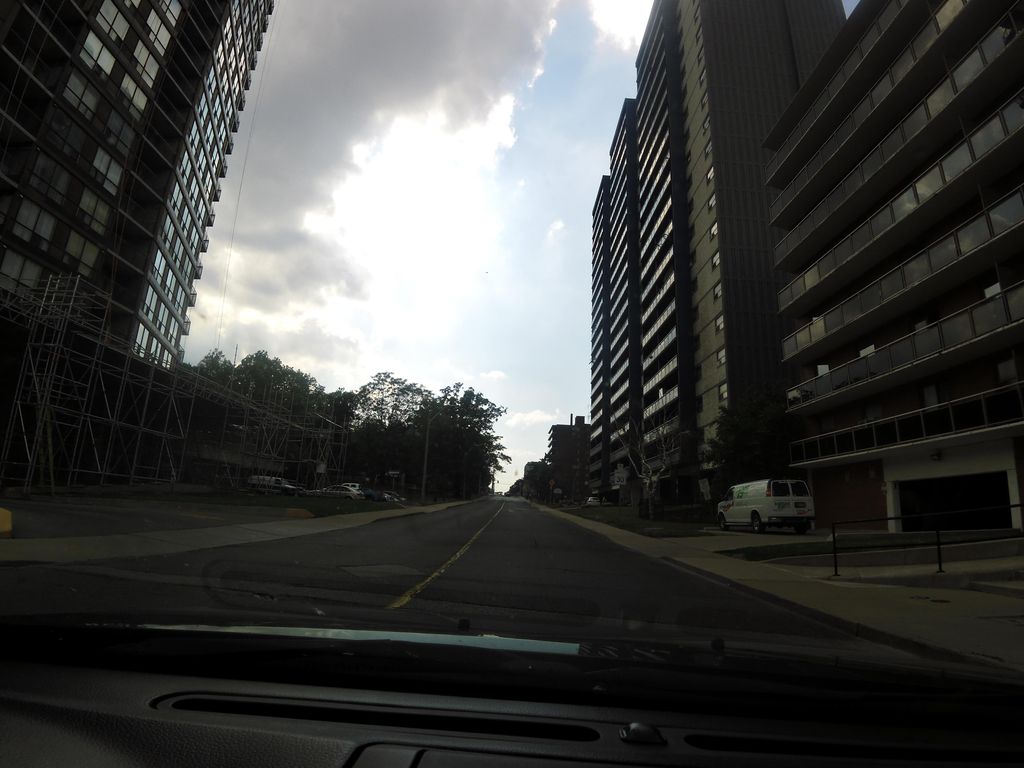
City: hamilton